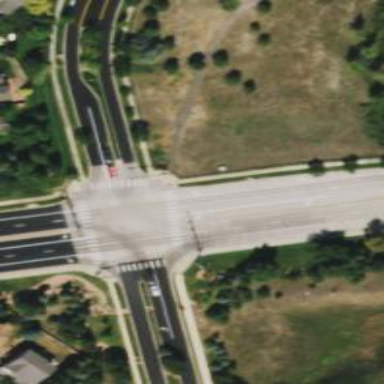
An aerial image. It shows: Marked crossing on footway.